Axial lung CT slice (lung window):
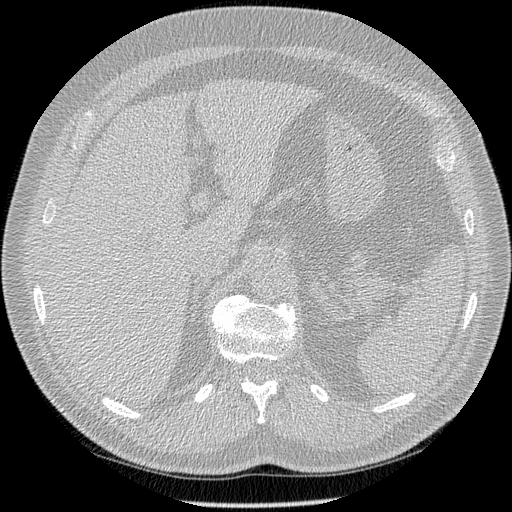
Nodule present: no